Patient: sex M, age 59
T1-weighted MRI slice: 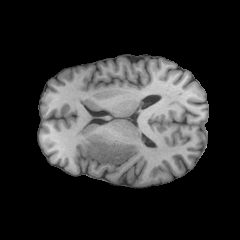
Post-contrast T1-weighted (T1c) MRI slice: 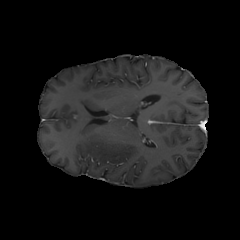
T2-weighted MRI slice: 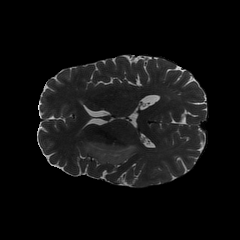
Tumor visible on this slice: yes
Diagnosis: Astrocytoma, IDH-wildtype
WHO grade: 3